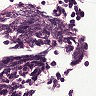
Metastatic tissue present: no